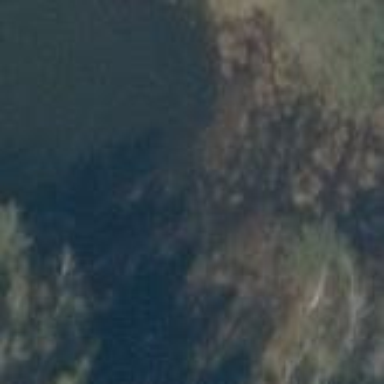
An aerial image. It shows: Reedbed in wetland area.